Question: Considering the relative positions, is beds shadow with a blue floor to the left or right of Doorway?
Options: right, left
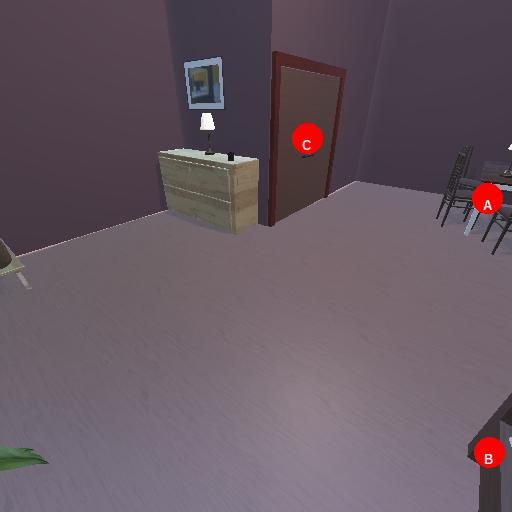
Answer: right